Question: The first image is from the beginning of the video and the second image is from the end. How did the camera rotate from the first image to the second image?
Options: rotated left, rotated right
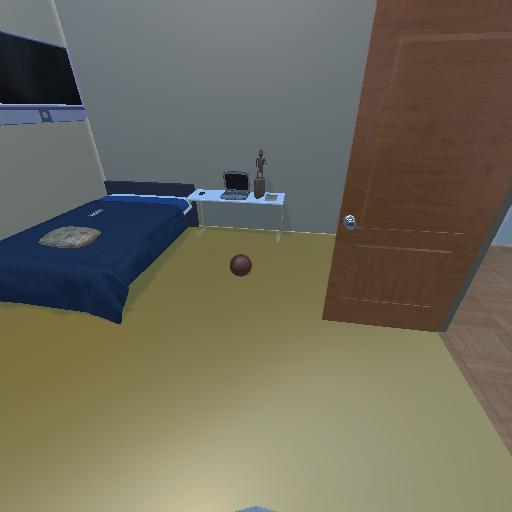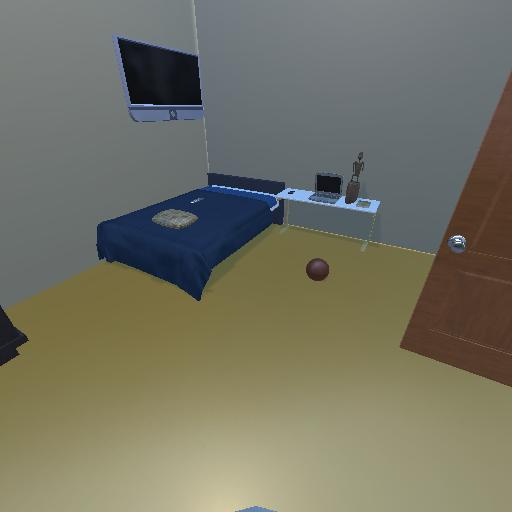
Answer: rotated left